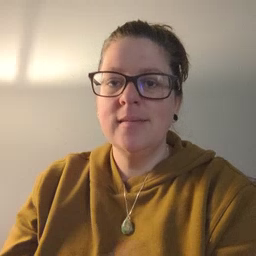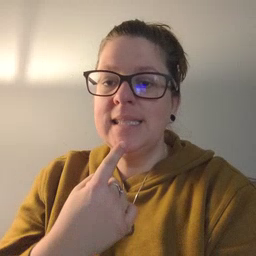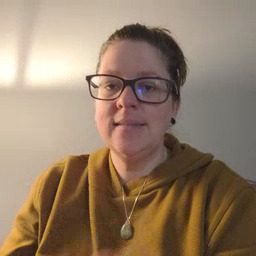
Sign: say